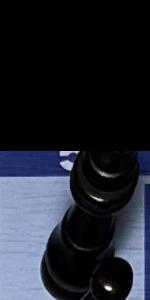
Label: King_Black